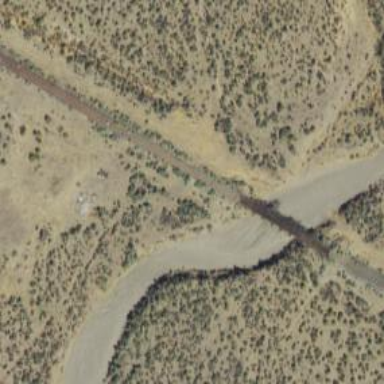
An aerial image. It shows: Abandoned railway bridge.